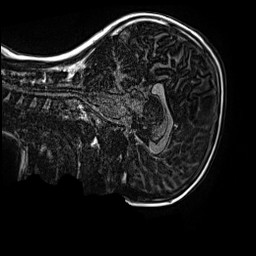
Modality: MP2RAGE
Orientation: sagittal
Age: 10
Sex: female
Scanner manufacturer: siemens
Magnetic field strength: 3 T
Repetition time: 4 s
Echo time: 0.00299 s